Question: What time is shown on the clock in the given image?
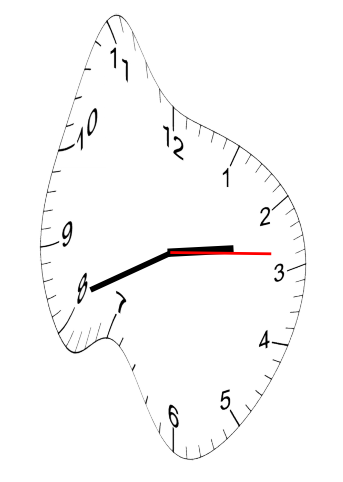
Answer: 02:41:14